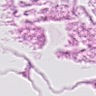
Metastatic tissue present: no